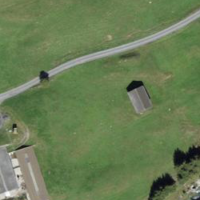
EUNIS habitat code: 24
Species observed at this site:
Turdus merula
Sorbus aucuparia
Turdus pilaris
Falco tinnunculus
Sylvia atricapilla
Columba palumbus